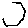
Label: hexagon